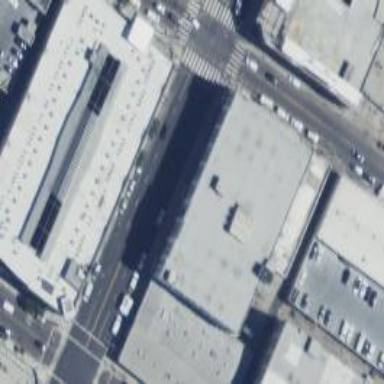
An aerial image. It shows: Industrial building with works.